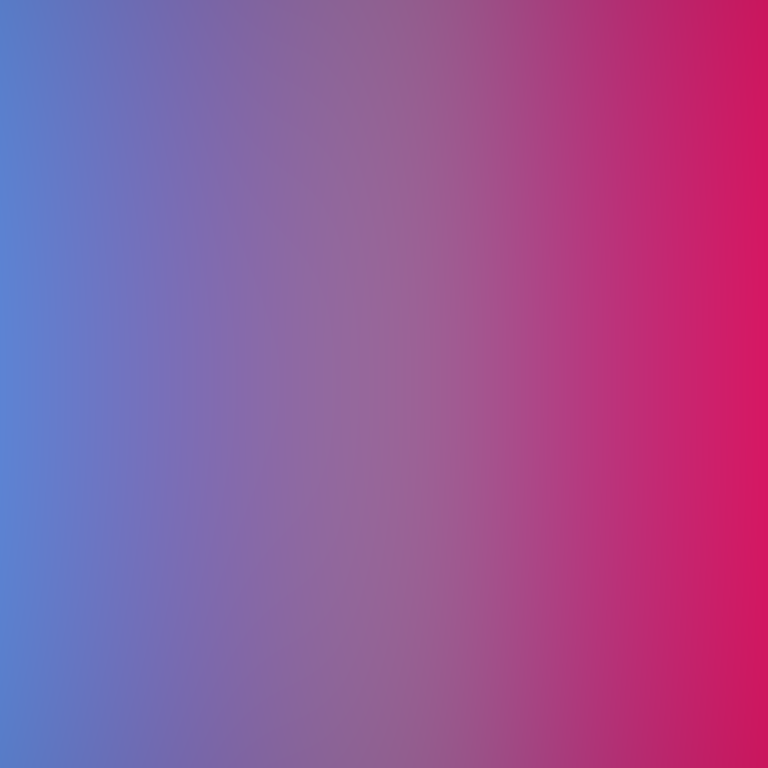
Abstract light effect, smooth gradient from cool blue to vibrant red, calm atmosphere, soft glow, no room, no furniture, no objects.